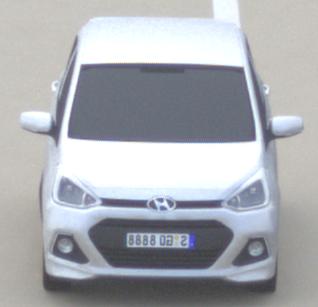
Make: Hyundai
Model: i10
Detailed model: Gen. 2
Model produced from: 2013
Model produced until: 2019
Doors: 5
Color: white
Road condition: dry road
Daytime: midday
Contrast: low contrast